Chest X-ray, PA view. Patient: 59 years old, sex F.
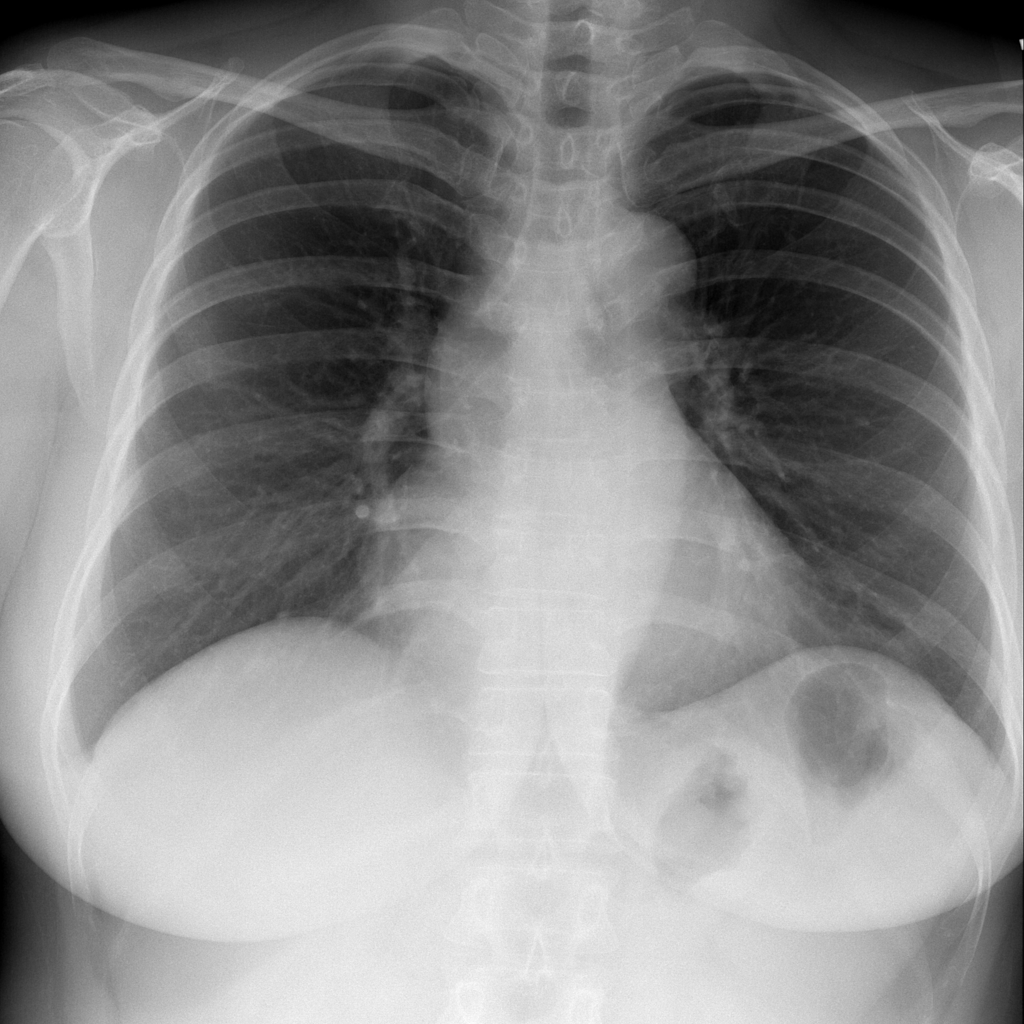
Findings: No Finding